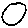
Label: circle